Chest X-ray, AP view. Patient: 52 years old, sex M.
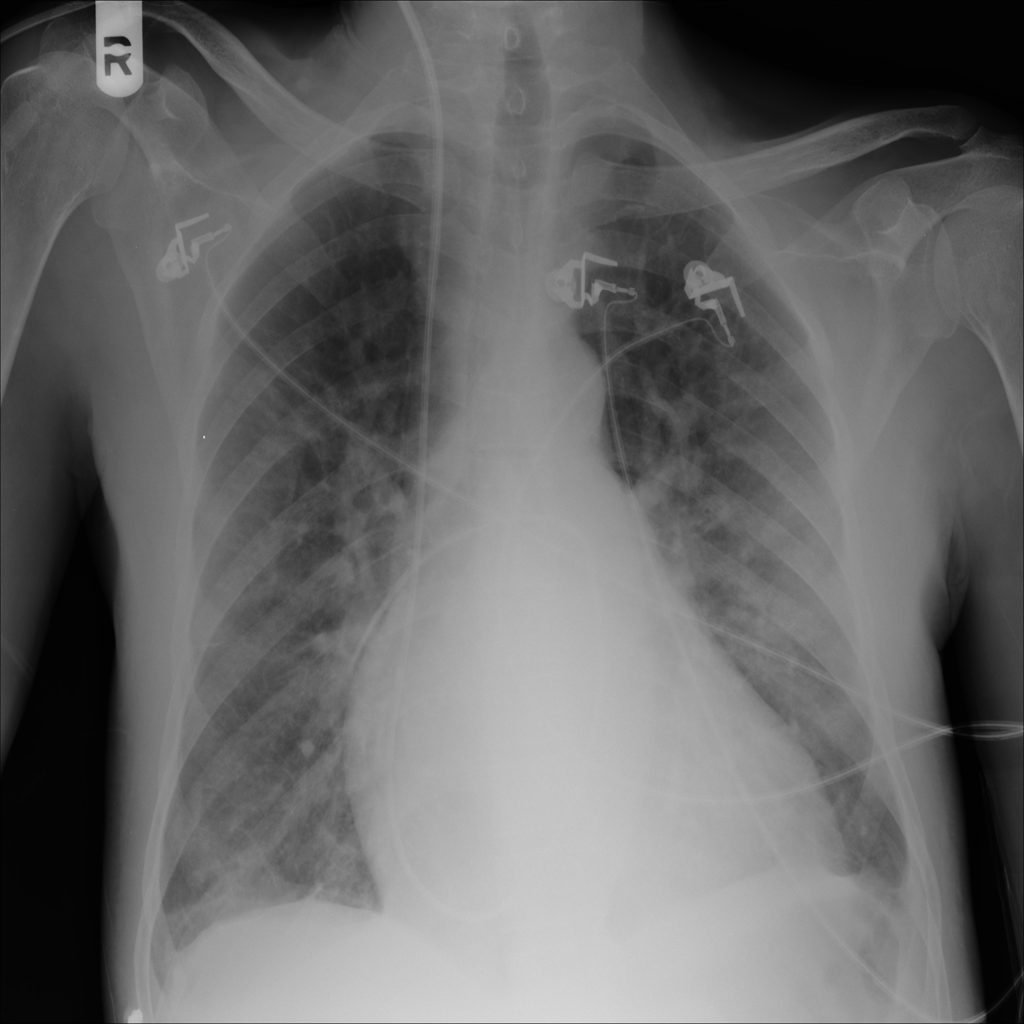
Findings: Effusion, Infiltration, Pleural_Thickening